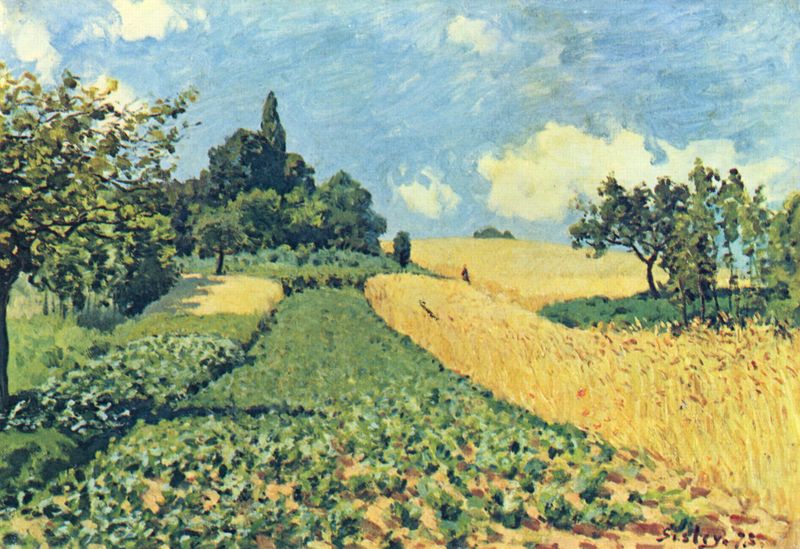
Titel: Getreidefelder auf den Hügeln von Argenteuil
Künstler: Alfred Sisley
Standort: Hamburg
Institution: Kunsthalle
Schlagwörter: baum, blau, blätter, gemälde, himmel, laub, mann, schatten, weiß, wolken, bäume, gelb, grün, impressionismus, landschaft, ocker, sand, blume, blumen, frau, licht, orange, gras, hund, rasen, rot, weg, wiese, wolke, mensch, signatur, öl, feld, felder, ferne, gräser, horizont, hügel, natur, pappel, weite, pastos, sonne, sträucher, wiesen, land, gold, blatt, pflanzen, wald, bauern, frucht, garten, gemüse, kohl, hellblau, landschft, äpfel, sommer, wellen, perspektive, acker, ernte, furchen, getreide, hafer, korn, warm, weizen, hitze, farbe, landschaftsmalerei, herbst, signiert, wetter, impressionistisch, monet, frühling, raps, bauer, kornfeld, äcker, punkte, zypresse, mohnblumen, frieden, sonnig, ländlich, expressiv, salat, beet, beete, obstbäume, gerste, flimmern, spätsommer, claude monet, sisley, leuchtend, alfred sisley, ähren, obstbaum, getreidefeld, saat, himml, furche, weizenfeld, kohlkopf, satt, alfred, mohnblume, roggen, kornfelder, blüteblüten, kulturland, schönes wetter, wolkençweiss, olivegrün